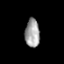
Tissue: prostate
Cell type: T cells
Senescence score: 0.2256
Nuclear area (px): 409
Mean DAPI intensity: 160.269